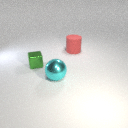
small green metal cube in front of large red rubber cylinder